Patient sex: M
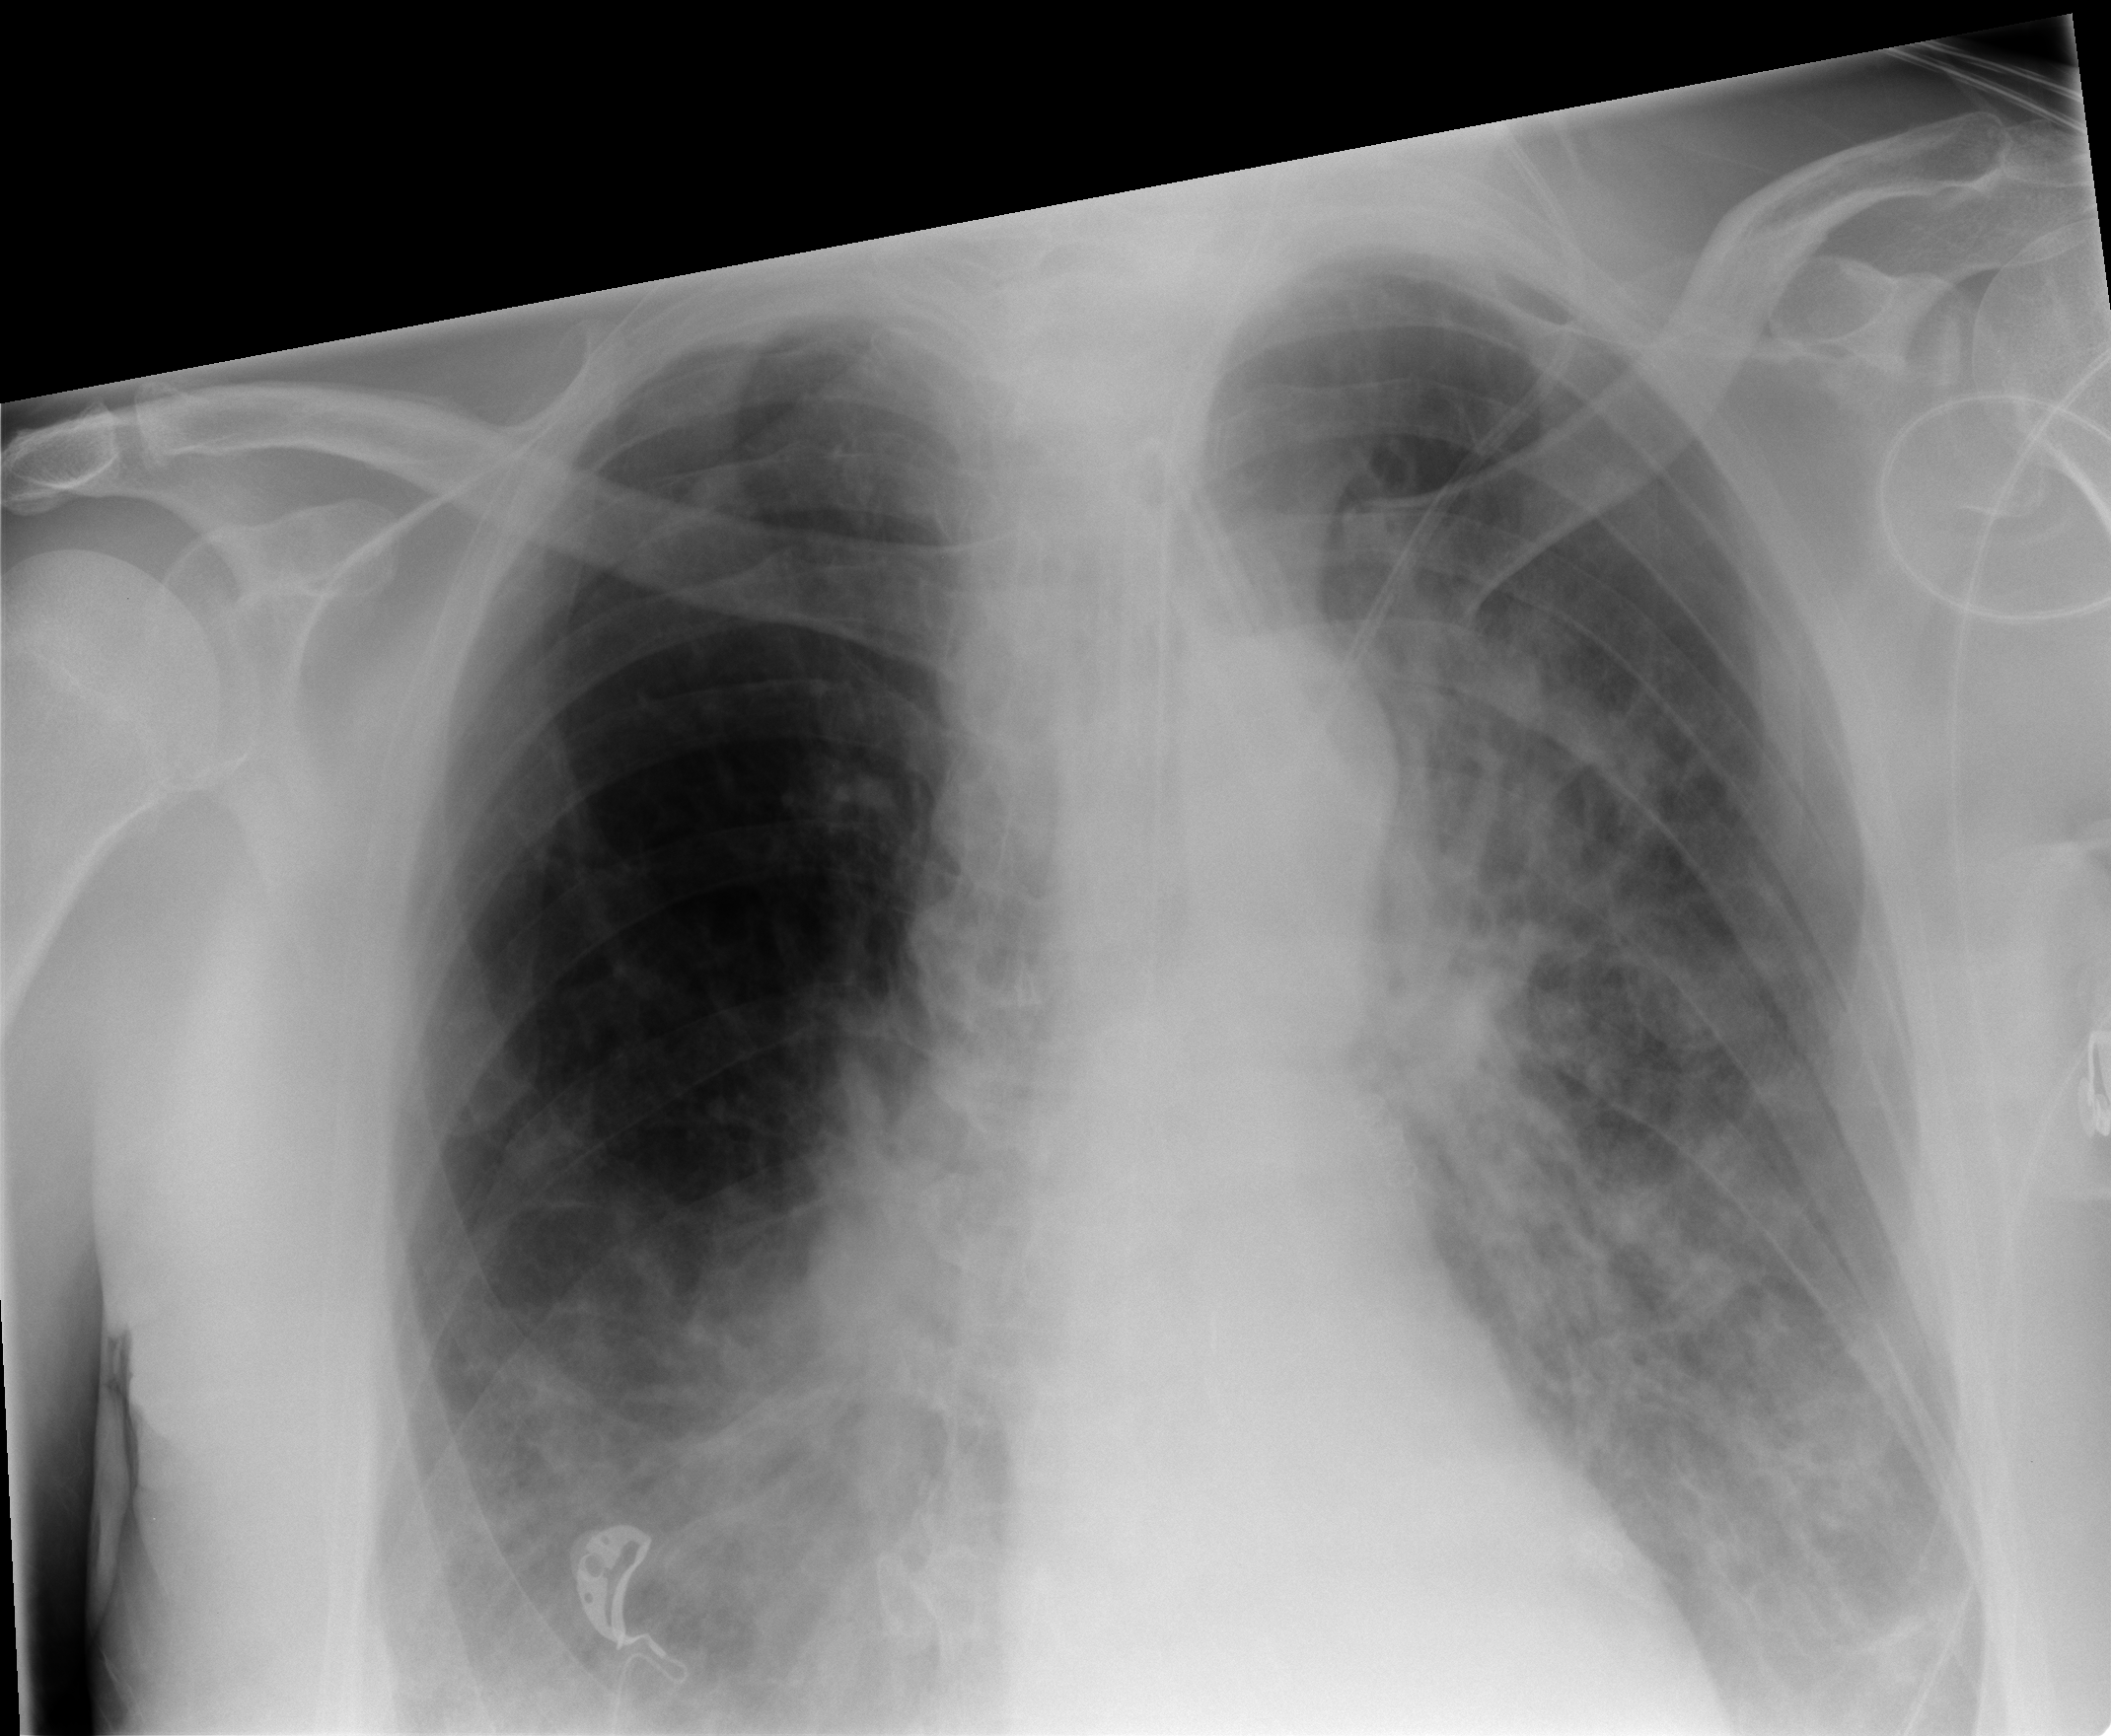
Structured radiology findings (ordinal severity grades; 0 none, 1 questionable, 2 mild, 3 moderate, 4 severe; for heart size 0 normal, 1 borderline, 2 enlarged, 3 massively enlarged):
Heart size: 0
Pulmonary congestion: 0
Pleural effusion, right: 2
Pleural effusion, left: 2
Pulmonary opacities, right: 1
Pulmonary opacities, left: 3
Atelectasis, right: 2
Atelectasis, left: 2